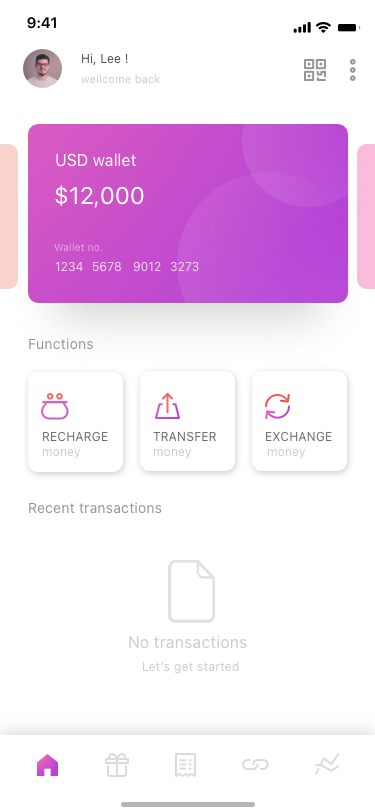
Text in this UI design:
money
EXCHANGE
TRANSFER
money
money
RECHARGE
Functions
Cvv no.
334
Wallet no.
5678
9012
3273
1234
$12,000
USD wallet
Hi, Lee !
wellcome back
Recent transactions
No transactions
Let’s get started